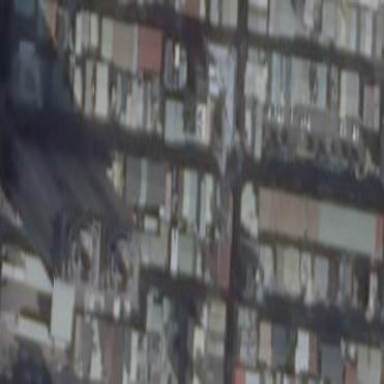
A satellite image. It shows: Residential area.